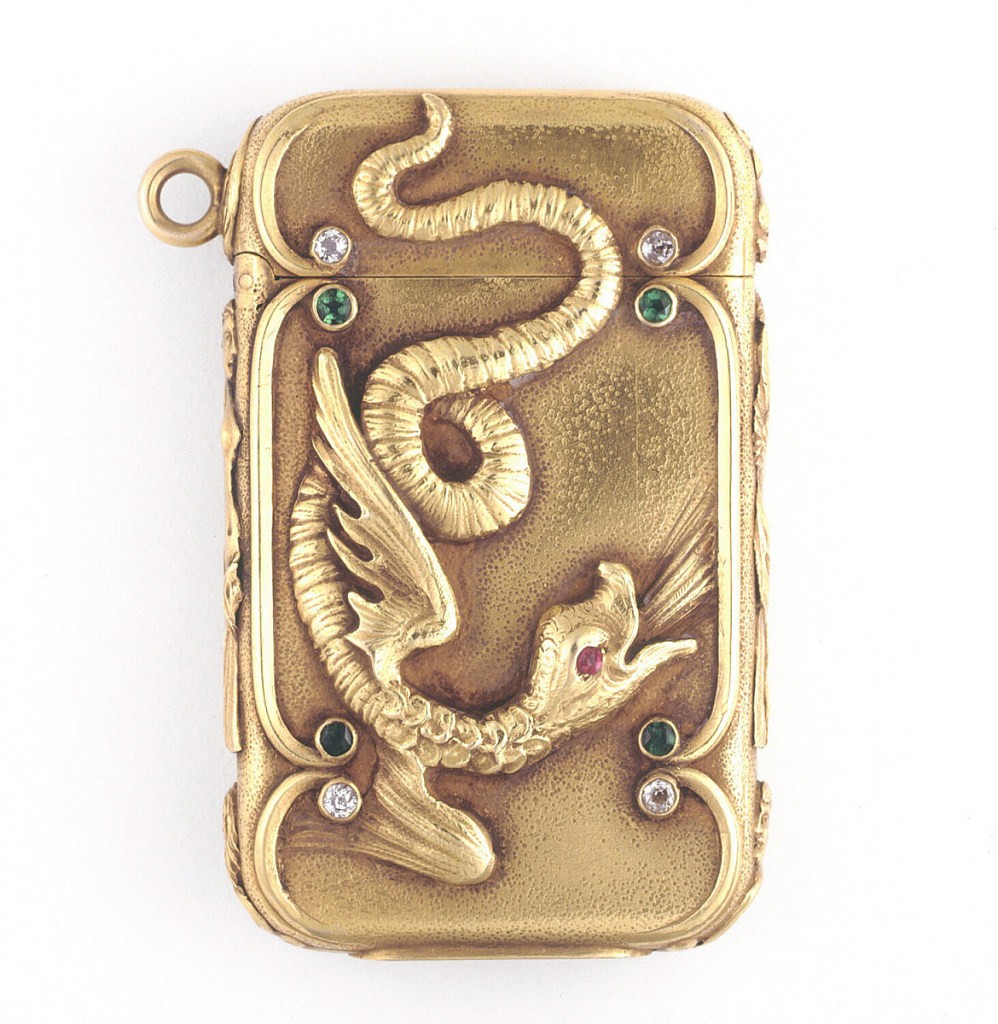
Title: Matchsafe
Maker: Theodore B. Starr
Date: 1905–15
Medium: Gold, diamonds, emeralds, rubies
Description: Rectangular, with rounded corners, featuring raised decoration of winged dragon with long, serpent-like tail that curls and extends up onto lid. Dragon has single red ruby for eye. Creature is framed on right and left by raised vertical bands; their ends curve inward and terminate with emeralds at each point. Above right and left, on lid, and below on lower section of box, are short, raised, curved bands that terminate at a single point with diamonds, each point abutting one of the four emeralds. The same decorative raised bands, two long, four short, are repeated on the reverse, with four rubies, instead of emeralds, framing incised monogram, and diamonds above and below. Featured, from top to bottom on each vertical side is a dolphin, a cloth-draped winged female or harpy in profile, and a head in profile, terminating in three decorative scrolls, the stems of which abut the lozenge shaped, grooved and recessed striker on bottom. Parts of undecorated surfaces slightly stippled. Lid hinged on side. Link attached to back of lid.